Interaction volume radius: 5 \u00c5
Interaction volume height: 30 \u00c5
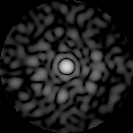
Disorder parameter: 0.8703